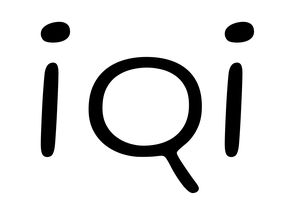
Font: Gluten_ExtraLight